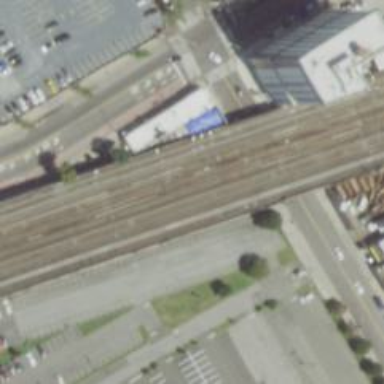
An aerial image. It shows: Bridge over electrified railway tracks.